Field crop: maize
Growth stage: 2
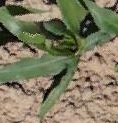
Species: maize